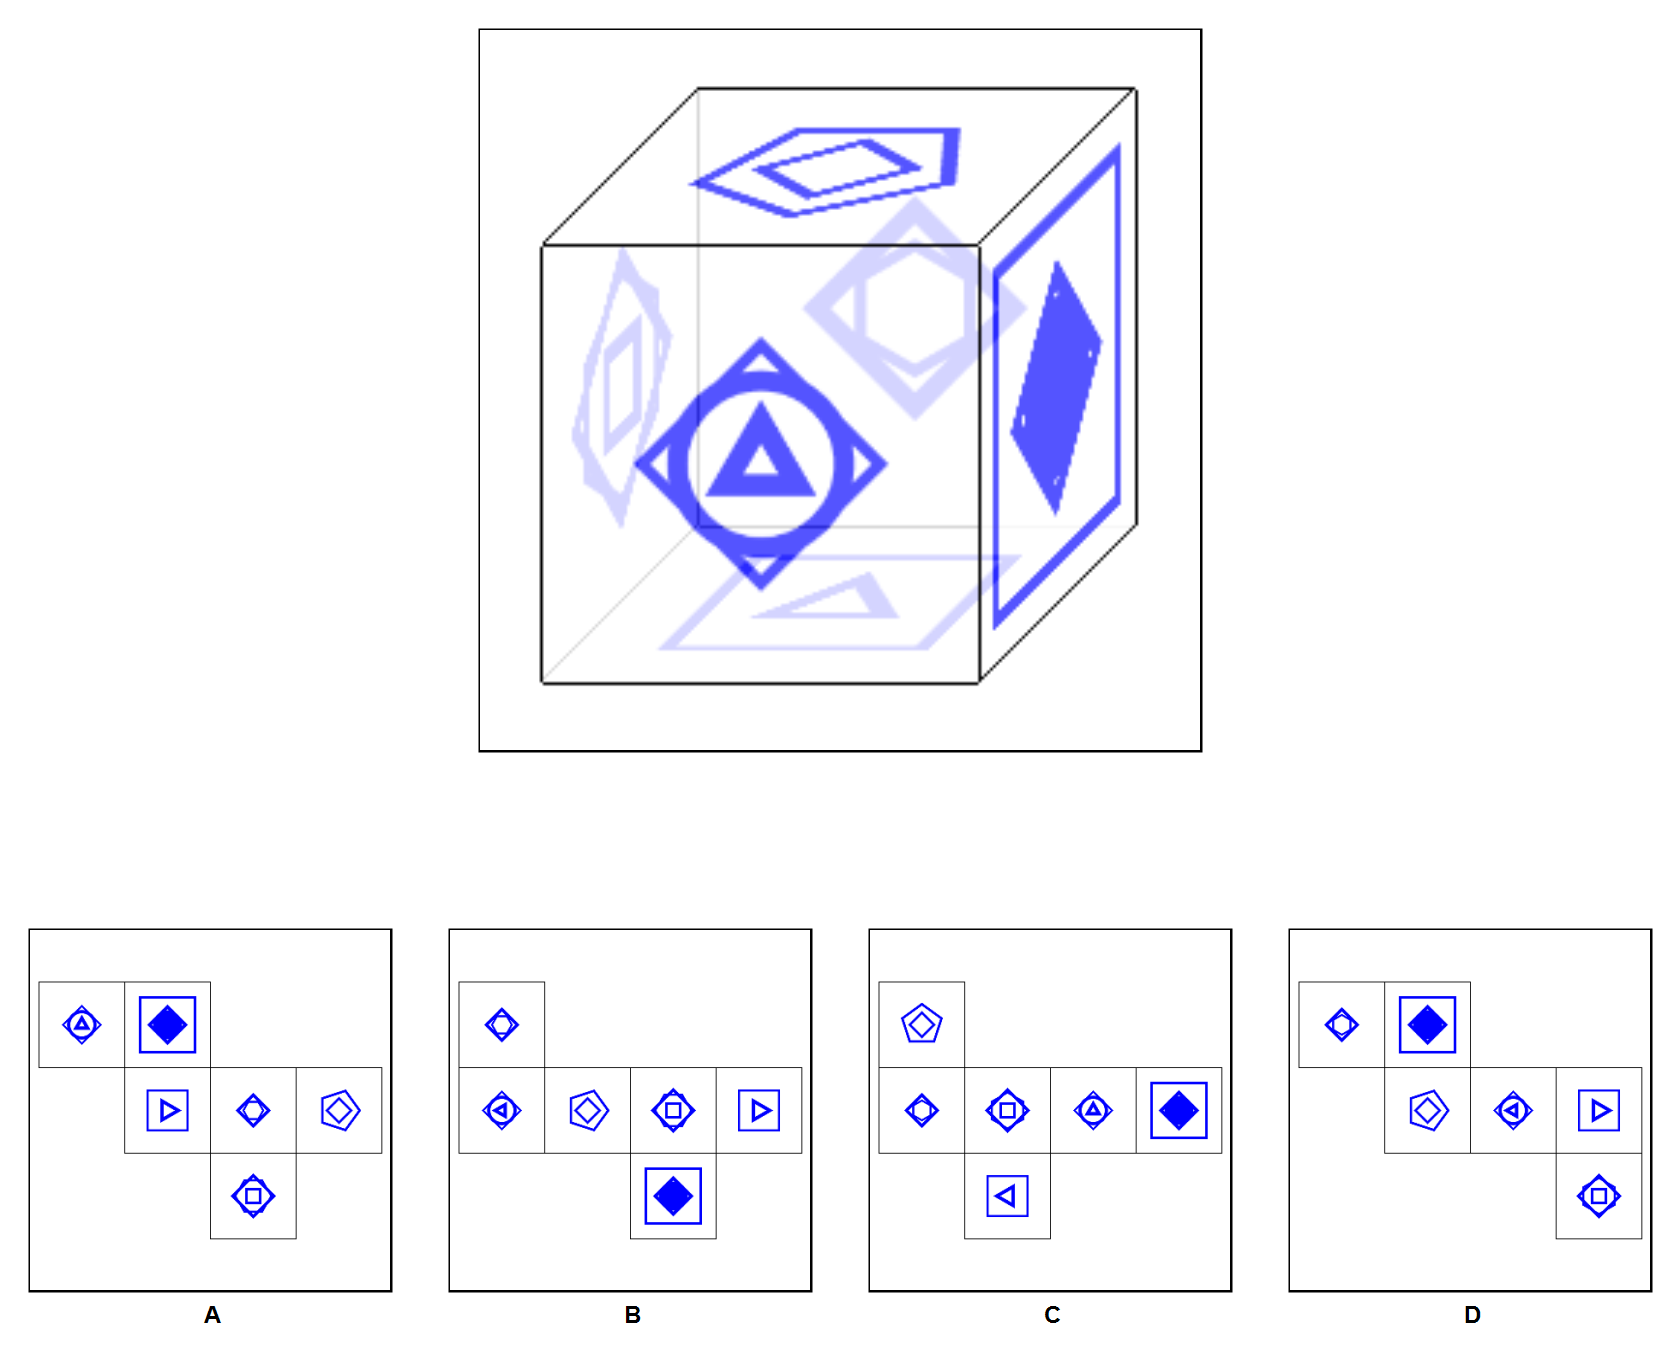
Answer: B